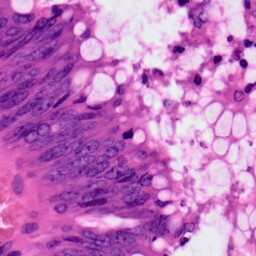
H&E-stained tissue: Colon